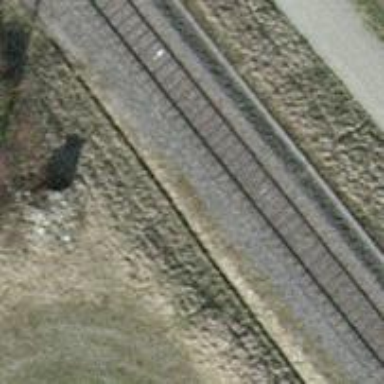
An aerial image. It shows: Railway bridge with electrified contact line. There is one track on the bridge.